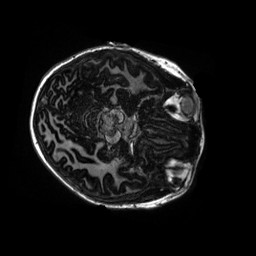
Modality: MP2RAGE
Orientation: axial
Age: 10
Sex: female
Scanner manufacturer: siemens
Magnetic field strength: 3 T
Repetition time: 4 s
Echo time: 0.00303 s